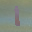
Label: 1